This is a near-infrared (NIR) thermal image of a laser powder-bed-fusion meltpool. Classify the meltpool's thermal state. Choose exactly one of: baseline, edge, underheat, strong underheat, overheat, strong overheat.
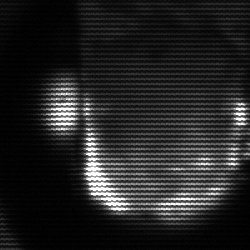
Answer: baseline